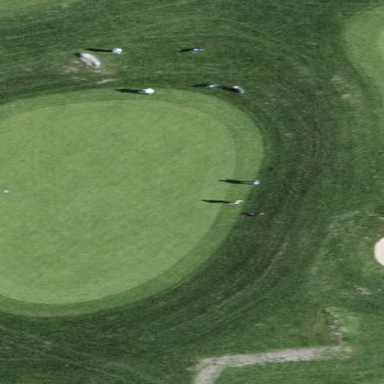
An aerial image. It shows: Golf green.